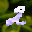
Label: 2